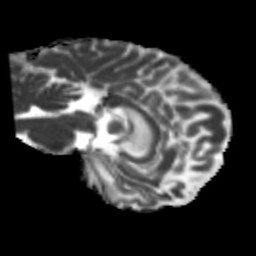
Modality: MD
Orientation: sagittal
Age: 37
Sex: female
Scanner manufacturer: siemens
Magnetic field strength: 3 T
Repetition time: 5.25 s
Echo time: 0.08 s